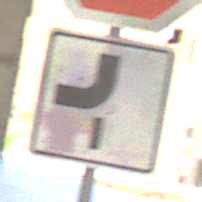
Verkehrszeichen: VerlaufVorfahrtsstrasse7
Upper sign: Stop
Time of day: MorningAfternoon
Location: Roofed (Suburban)
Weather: PartlyCloudy
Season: Winter
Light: Natural